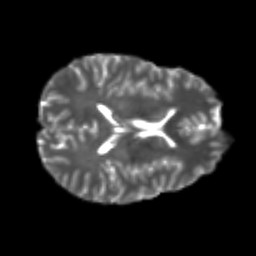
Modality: T2w
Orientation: axial
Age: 26
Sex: male
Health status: healthy
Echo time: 0.074 s